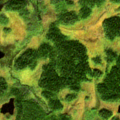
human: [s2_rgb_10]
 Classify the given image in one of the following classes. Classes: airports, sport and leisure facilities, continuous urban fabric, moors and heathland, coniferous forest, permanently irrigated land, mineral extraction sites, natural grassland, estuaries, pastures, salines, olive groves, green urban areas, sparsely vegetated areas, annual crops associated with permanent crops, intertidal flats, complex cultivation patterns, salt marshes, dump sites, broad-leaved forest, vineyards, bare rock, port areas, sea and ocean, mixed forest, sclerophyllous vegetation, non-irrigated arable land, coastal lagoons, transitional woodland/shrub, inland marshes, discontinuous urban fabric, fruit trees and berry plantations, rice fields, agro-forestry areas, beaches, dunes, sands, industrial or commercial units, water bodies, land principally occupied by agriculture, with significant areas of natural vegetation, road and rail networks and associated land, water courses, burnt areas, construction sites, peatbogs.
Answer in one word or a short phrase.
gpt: coniferous forest, mixed forest